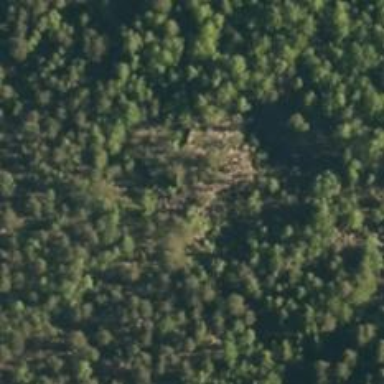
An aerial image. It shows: Natural cliff.